Field crop: maize
Growth stage: 2
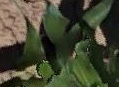
Species: maize